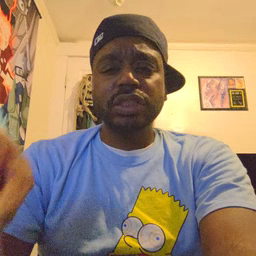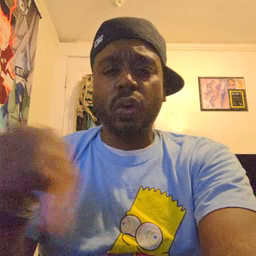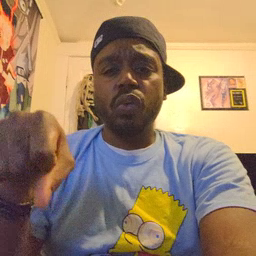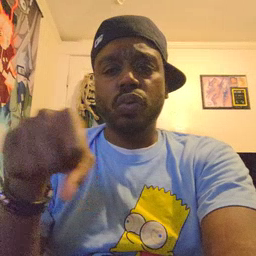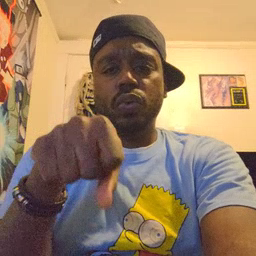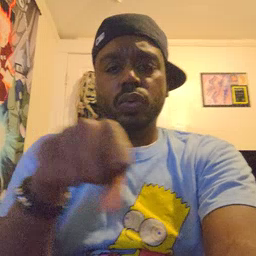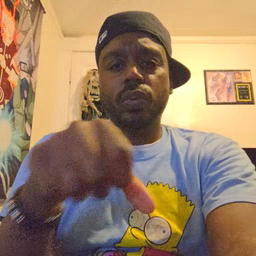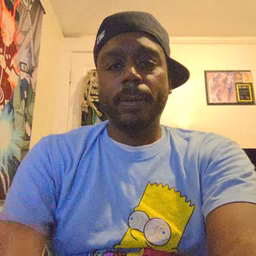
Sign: shoe